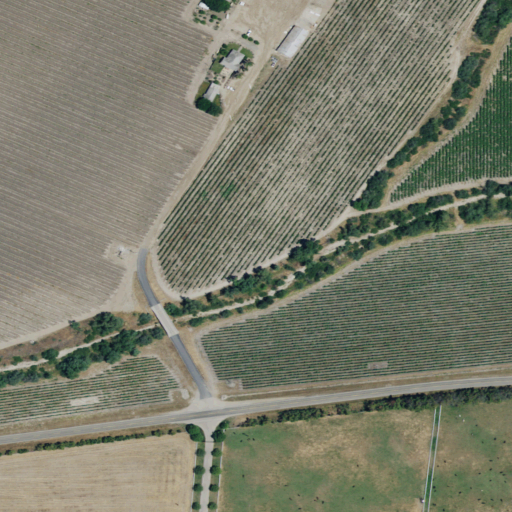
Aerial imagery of valley in California named Cañada de las Flores containing cultivated crops, open development, pasture, grassland, low intensity development, and medium intensity development